八年级 · 度量几何学
如图, $\triangle O A B$ 和 $\triangle O C D$ 中, $O A=O B, O C=O D, \angle A O B=\angle C O D=\alpha, A C, B D$ 交于 $M$.

图1

图2

图3

(1) 如图 1, 当 $\alpha=90^{\circ}$ 时, $\angle A M D$ 的度数为 \$ \qquad \$ $\circ$

(2) 如图 2, 当 $\alpha=60^{\circ}$ 时, 求 $\angle A M D$ 的度数为 \$ \qquad \$ ;

(3) 如图 3, 当 $\triangle O C D$ 绕 $O$ 点任意旋转时, $\angle A M D$ 与 $\alpha$ 是否存在着确定的数量关系?

如果存在, 请你用 $\alpha$ 表示 $\angle A M D$, 并用图 3 进行证明; 若不确定, 说明理由.
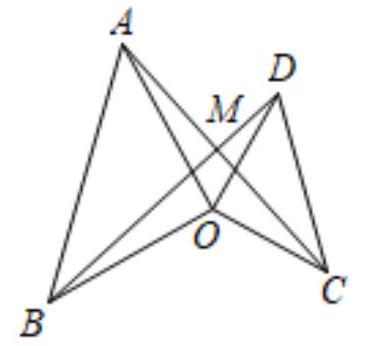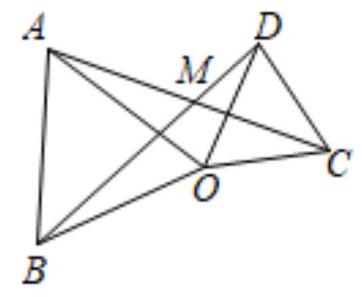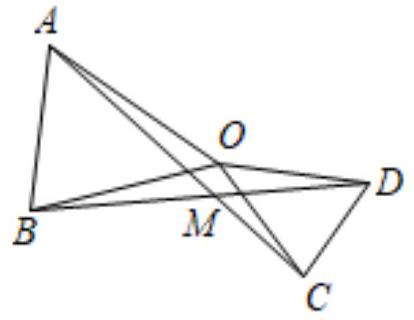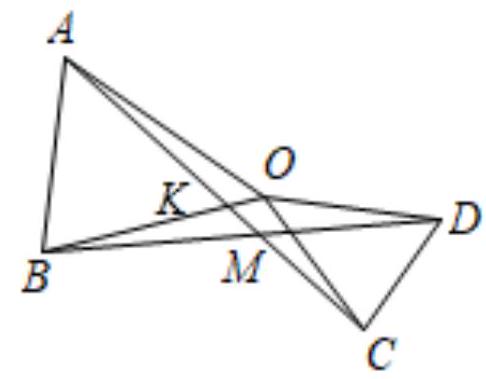
答案: 解: (1) $\because \angle A O B=\angle C O D=\alpha$,

$\therefore \angle D O C+\angle A O D=\angle A O B+\angle A O D, \quad$ 即 $\angle A O C=\angle B O D$,

在 $\triangle B O D$ 和 $\triangle A O C$ 中,

$\left\{\begin{array}{l}O A=O B \\ \angle A O C=\angle B O D, \\ O C=O D\end{array}\right.$

$\therefore \triangle B O D \cong \triangle A O C(\mathrm{SAS})$,

$\therefore \angle O A C=\angle O B D$
$\therefore \angle A M D=\angle A B M+\angle B A C=\angle A B O+\angle B A O$,

$\because \angle A O B=90^{\circ}$,

$\therefore \angle A B O+\angle B A O=90^{\circ}$,

即 $\angle A M D=90^{\circ} ;$

故答案为: 90

(2) 解: $\because \angle A O B=\angle C O D=\alpha$,

$\therefore \angle D O C+\angle A O D=\angle A O B+\angle A O D$, 即 $\angle A O C=\angle B O D$,

在 $\triangle B O D$ 和 $\triangle A O C$ 中,

$\left\{\begin{array}{l}O A=O B \\ \angle A O C=\angle B O D, \\ O C=O D\end{array}\right.$

$\therefore \triangle B O D \cong \triangle A O C(\mathrm{SAS})$,

$\therefore \angle O A C=\angle O B D$,

$\therefore \angle A M D=\angle A B M+\angle B A C=\angle A B O+\angle B A O$,

$\because \angle A O B=60^{\circ}$,

$\therefore \angle A B O+\angle B A O=180^{\circ}-60^{\circ}=120^{\circ}$,

即 $\angle A M D=120^{\circ}$;

故答案为: 120

(3) 解：如图 3 中, 设 $C A$ 交 $B O$ 于 $K$.

图3

$\because \angle A O B=\angle C O D=\alpha$
$\therefore \angle A O C=\angle B O D$,

在 $\triangle B O D$ 和 $\triangle A O C$ 中,

$\left\{\begin{array}{l}O A=O B \\ \angle A O C=\angle B O D, \\ O C=O D\end{array}\right.$

$\therefore \triangle B O D \cong \triangle A O C(\mathrm{SAS})$,

$\therefore \angle O B D=\angle O A C$,

$\because \angle A K O=\angle B K M$,

$\therefore \angle A O K=\angle B M K=\alpha$.

$\therefore \angle A M D=180^{\circ}-\alpha$.